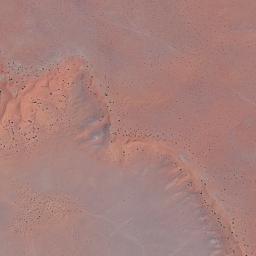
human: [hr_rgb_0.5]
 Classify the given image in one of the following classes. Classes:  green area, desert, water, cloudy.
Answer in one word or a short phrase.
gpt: desert